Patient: sex F, age 56
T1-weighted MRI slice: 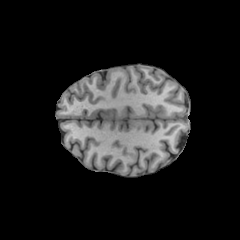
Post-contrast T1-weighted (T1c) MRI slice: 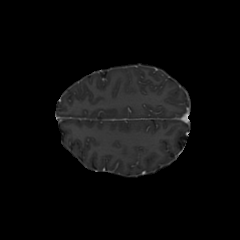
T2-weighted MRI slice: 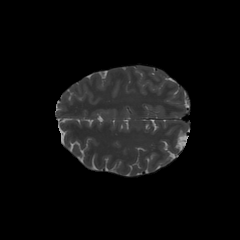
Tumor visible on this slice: no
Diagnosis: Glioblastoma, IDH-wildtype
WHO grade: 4